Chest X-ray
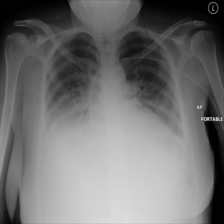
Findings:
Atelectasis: negative
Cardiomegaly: negative
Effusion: negative
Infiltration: negative
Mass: negative
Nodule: negative
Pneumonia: negative
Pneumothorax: negative
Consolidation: negative
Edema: negative
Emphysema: negative
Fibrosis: negative
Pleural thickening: negative
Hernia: negative